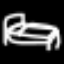
Label: bed